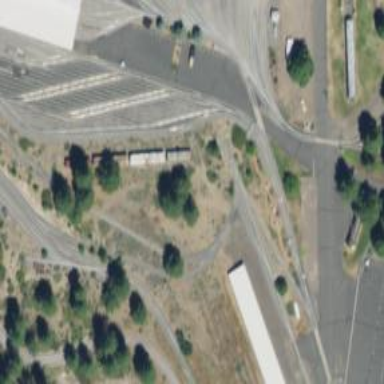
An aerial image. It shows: Preserved railway.